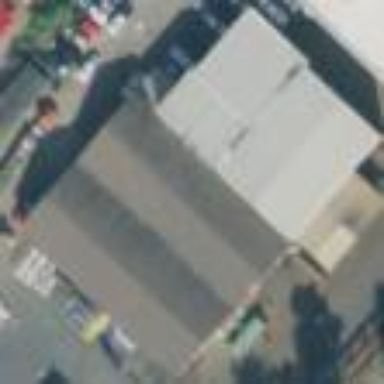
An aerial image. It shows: Building.